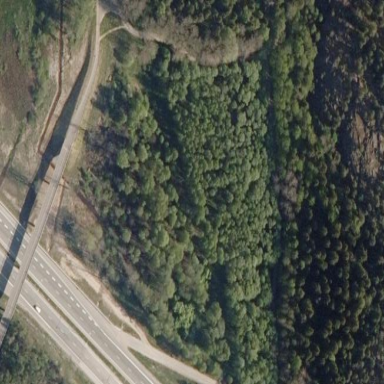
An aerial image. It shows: Mixed leaf woodland.